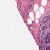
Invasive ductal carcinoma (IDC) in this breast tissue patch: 0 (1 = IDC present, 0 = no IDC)